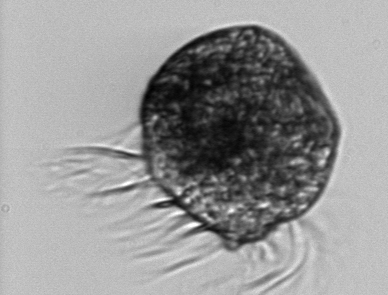
Label: Pelagostrobilidium